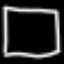
Label: square